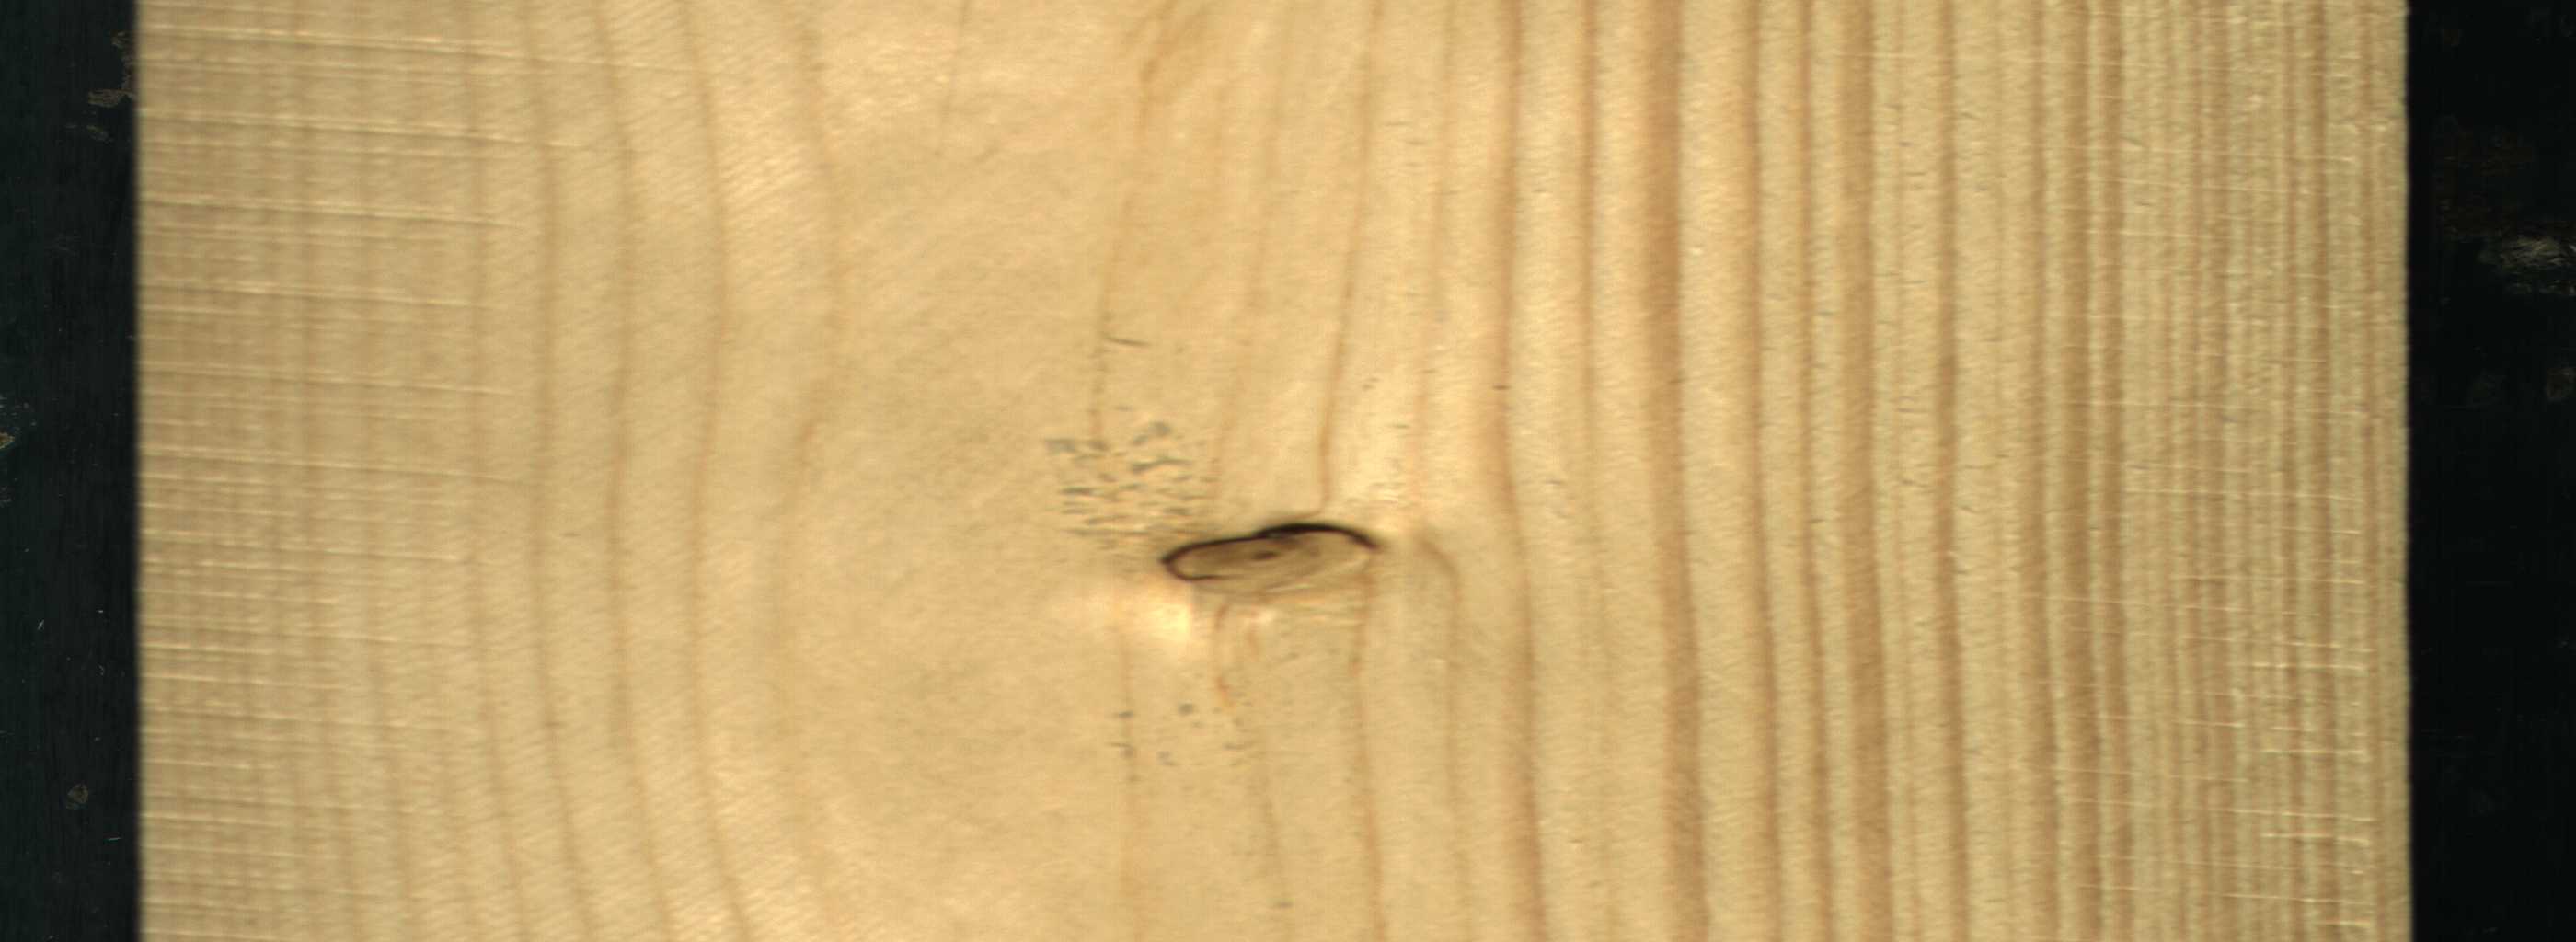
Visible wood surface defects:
Dead_Knot